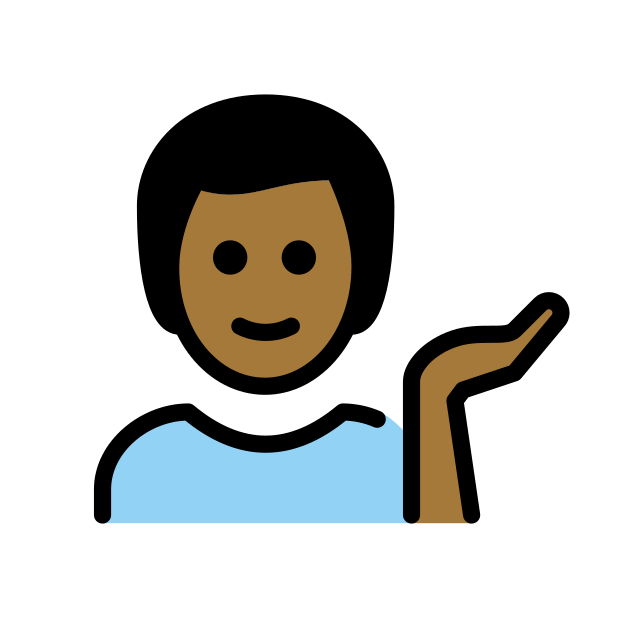
man tipping hand: medium-dark skin tone